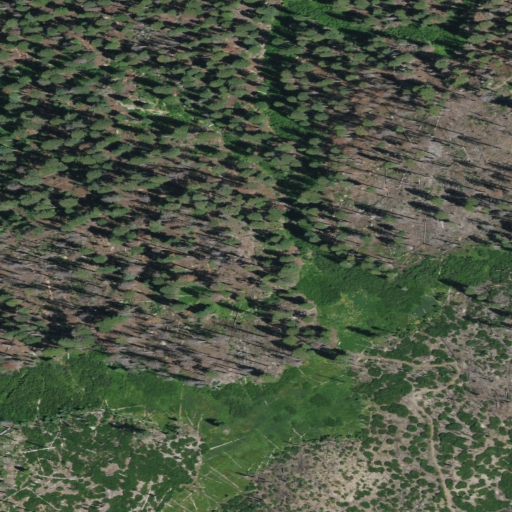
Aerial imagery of plain(s) in California named Trail Meadow containing evergreen forest, shrub, grassland, open development, deciduous forest, and low intensity development